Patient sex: F
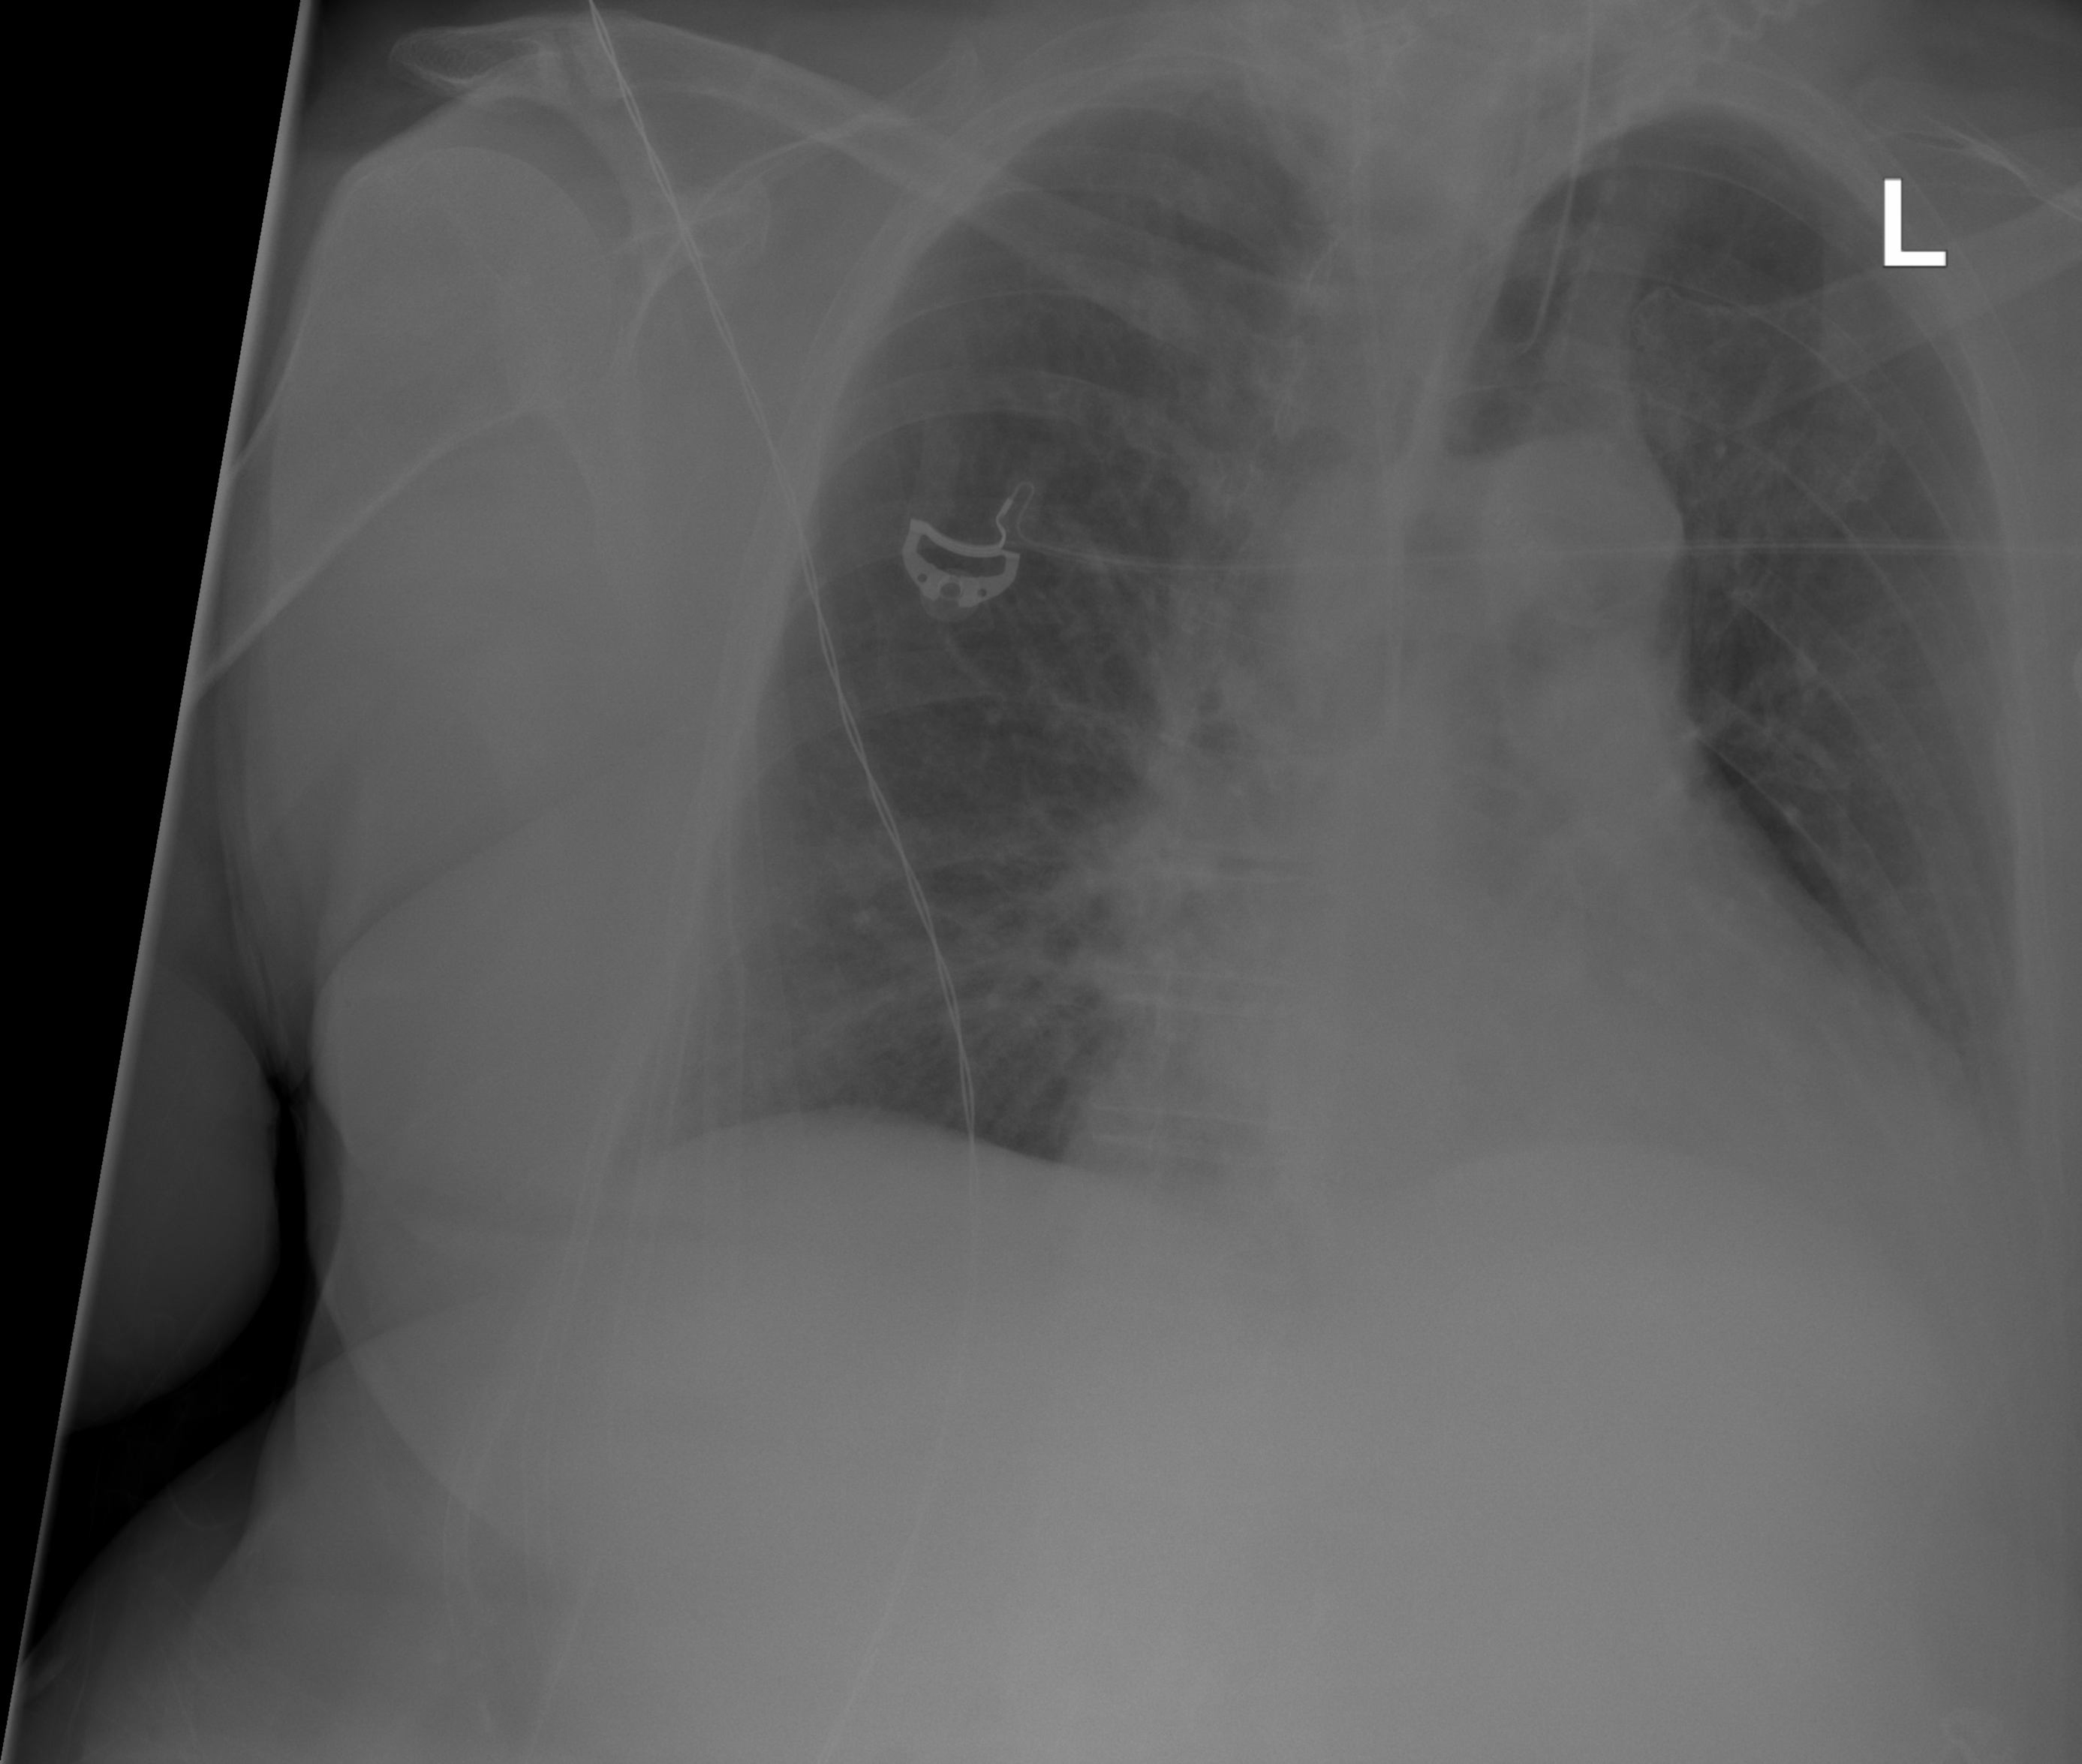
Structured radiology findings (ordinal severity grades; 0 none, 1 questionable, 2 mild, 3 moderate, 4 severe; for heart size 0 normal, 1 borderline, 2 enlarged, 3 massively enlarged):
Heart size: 0
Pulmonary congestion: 0
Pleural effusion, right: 0
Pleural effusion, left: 2
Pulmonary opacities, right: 0
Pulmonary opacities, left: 0
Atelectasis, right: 0
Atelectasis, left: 0